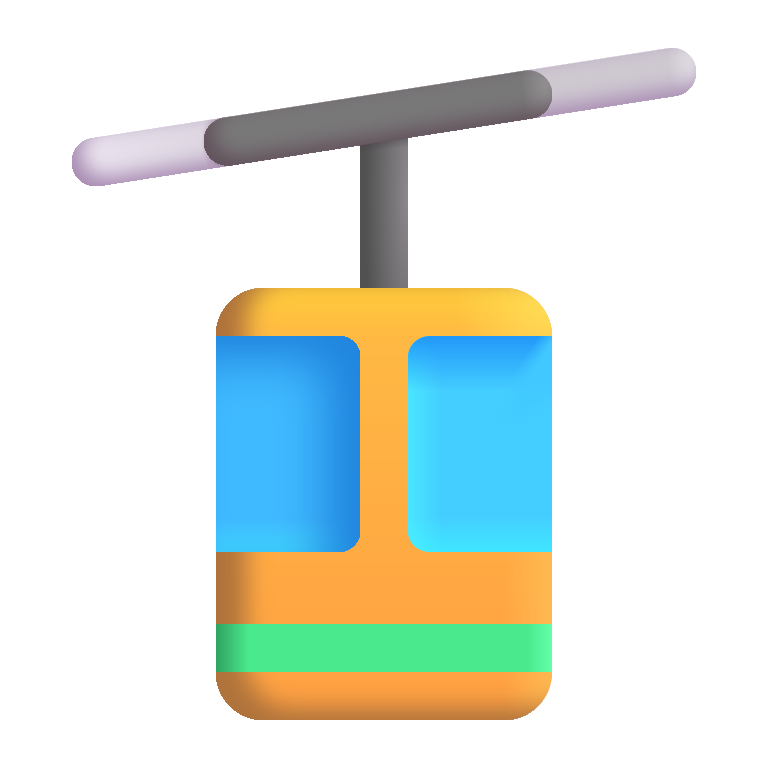
aerial tramway color